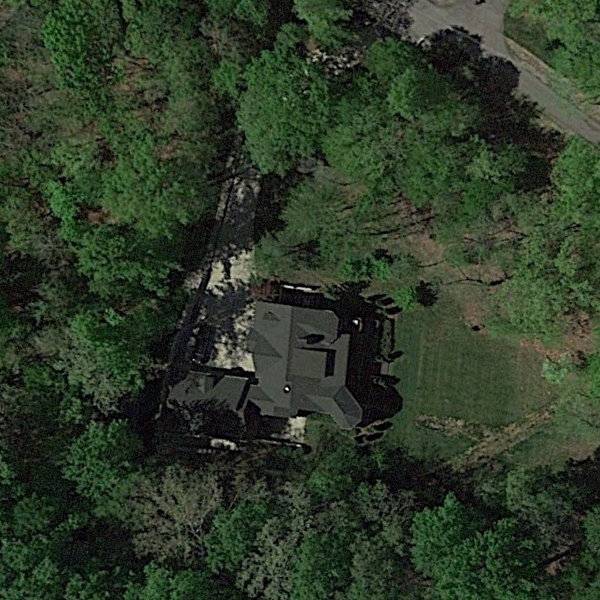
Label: SparseResidential